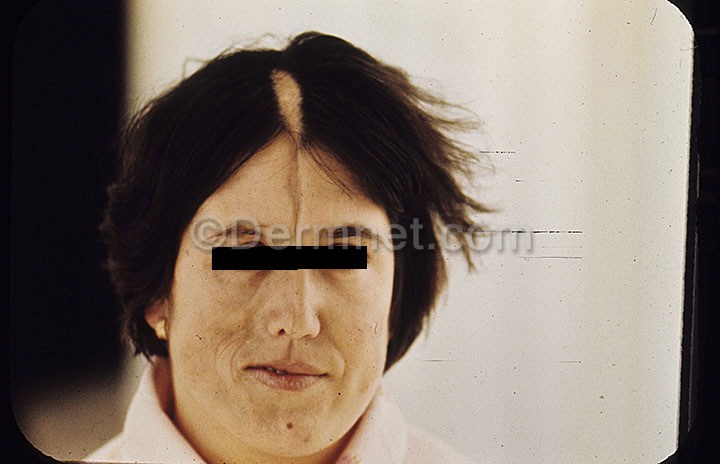
Disease: Lupus and other Connective Tissue diseases